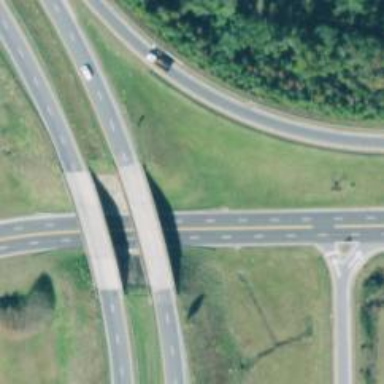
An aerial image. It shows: Bridge over motorway.